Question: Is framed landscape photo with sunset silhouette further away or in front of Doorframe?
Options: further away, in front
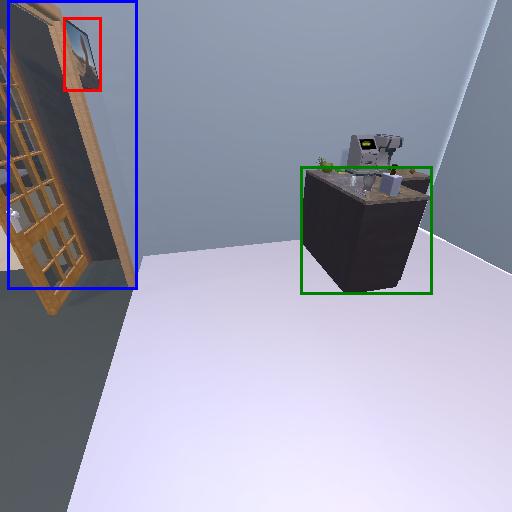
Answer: further away